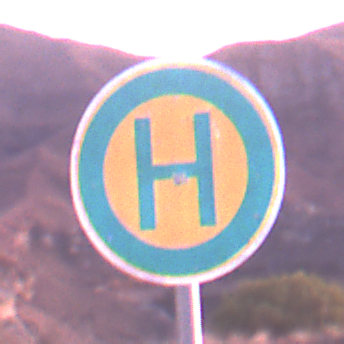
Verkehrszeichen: Haltestelle
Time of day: Dawn
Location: Outdoor (Nature)
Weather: PartlyCloudy
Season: NotSpecified
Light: Natural